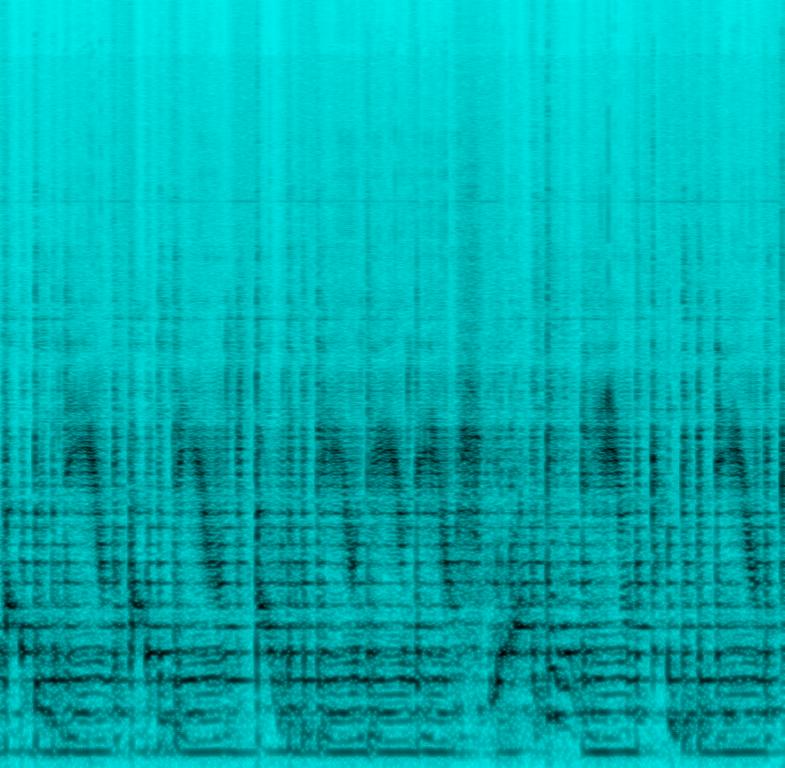
The low quality recording features a male beatboxing through a didgeridoo. There is a sound of inhaling too. The recording is noisy, in mono and buzzy, as it was recorded with a poor quality microphone.